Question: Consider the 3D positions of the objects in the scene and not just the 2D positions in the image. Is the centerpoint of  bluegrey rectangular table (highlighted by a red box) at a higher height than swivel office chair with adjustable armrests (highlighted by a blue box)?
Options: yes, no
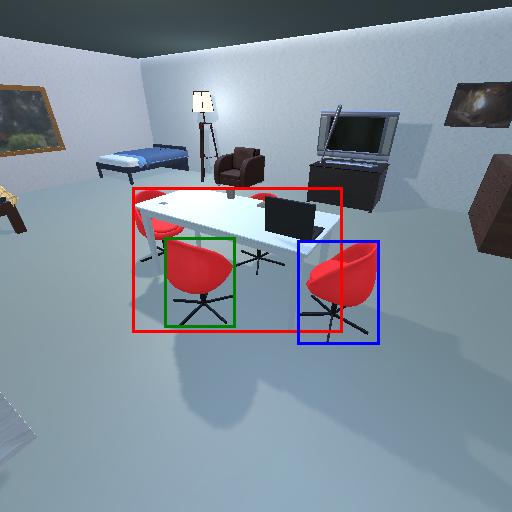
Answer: yes